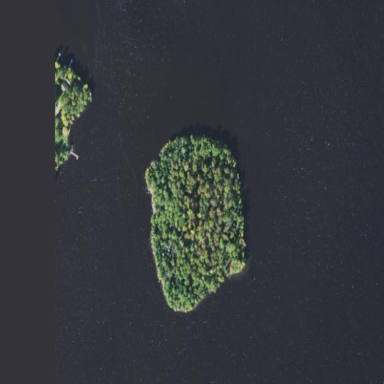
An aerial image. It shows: Image showing island.